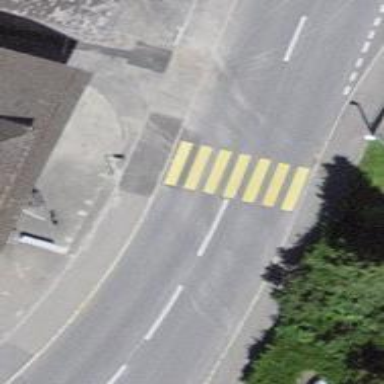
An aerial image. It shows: Marked crossing on the road.